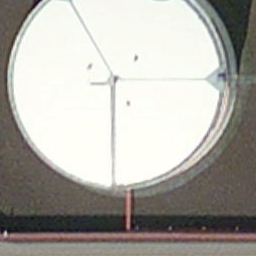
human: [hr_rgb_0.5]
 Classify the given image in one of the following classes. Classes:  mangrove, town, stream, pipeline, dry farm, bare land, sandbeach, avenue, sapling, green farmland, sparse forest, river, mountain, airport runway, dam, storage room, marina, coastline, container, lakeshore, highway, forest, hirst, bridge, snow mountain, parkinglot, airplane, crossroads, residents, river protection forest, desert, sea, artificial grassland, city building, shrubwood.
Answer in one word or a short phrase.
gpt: storage room